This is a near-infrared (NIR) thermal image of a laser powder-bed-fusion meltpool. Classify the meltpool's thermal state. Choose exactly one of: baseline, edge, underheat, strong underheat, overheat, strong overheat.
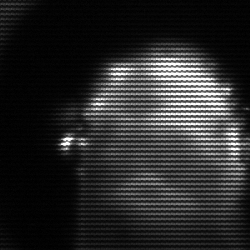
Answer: baseline